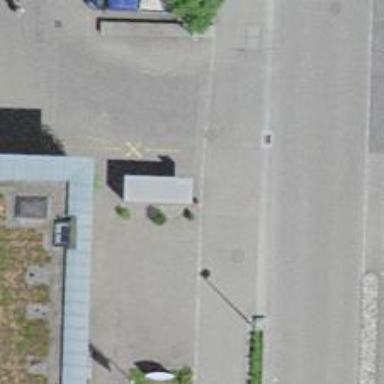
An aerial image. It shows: Bus stop with platform for public transport.